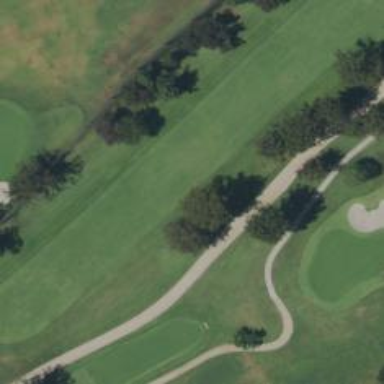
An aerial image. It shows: Path for golf carts.